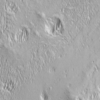
Label: not_dusty